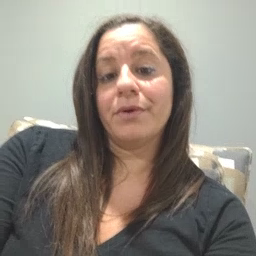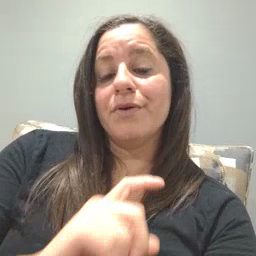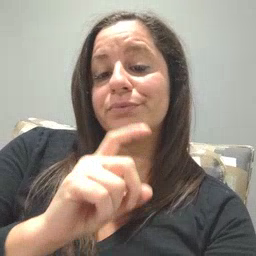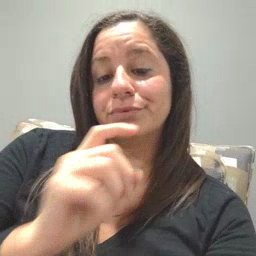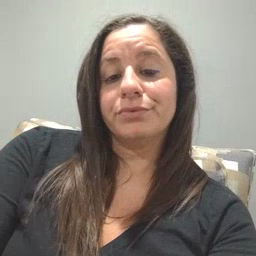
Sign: garbage